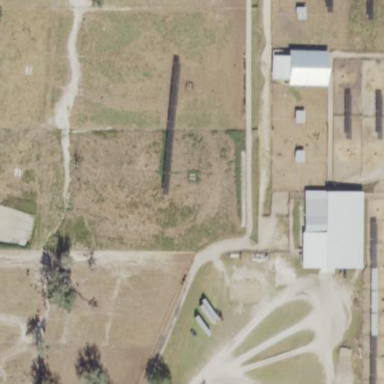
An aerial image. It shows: Feedlot within farmyard.